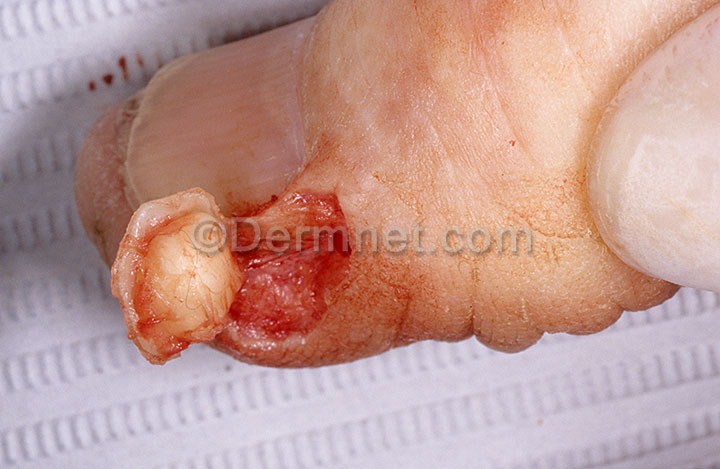
Disease: Nail Fungus and other Nail Disease